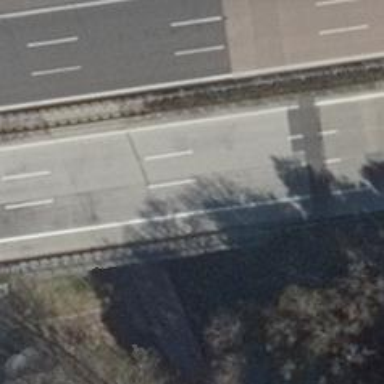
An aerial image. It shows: Asphalt bridge on motorway.